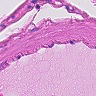
Metastatic tissue present: no